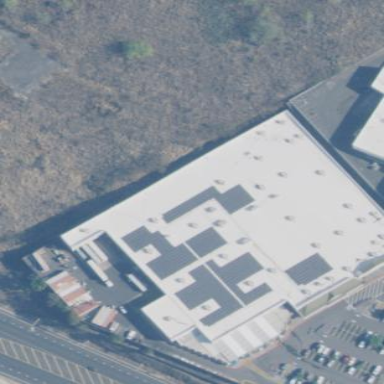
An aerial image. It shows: Commercial building housing department store.